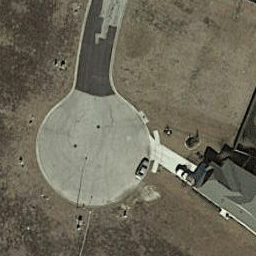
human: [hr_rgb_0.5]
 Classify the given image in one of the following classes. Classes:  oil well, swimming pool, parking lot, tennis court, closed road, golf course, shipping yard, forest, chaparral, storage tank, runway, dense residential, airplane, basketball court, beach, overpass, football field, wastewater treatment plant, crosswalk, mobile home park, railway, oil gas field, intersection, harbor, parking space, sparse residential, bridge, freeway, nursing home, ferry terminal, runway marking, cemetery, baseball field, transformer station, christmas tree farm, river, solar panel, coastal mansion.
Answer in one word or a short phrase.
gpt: closed road